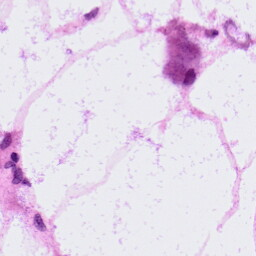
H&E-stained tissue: LymphNode